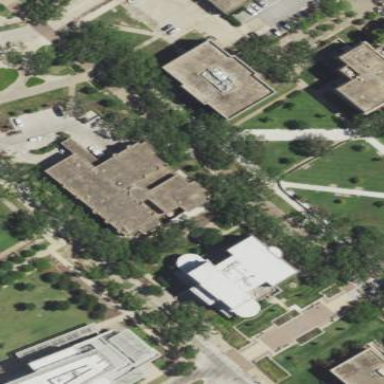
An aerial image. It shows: University building.